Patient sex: M
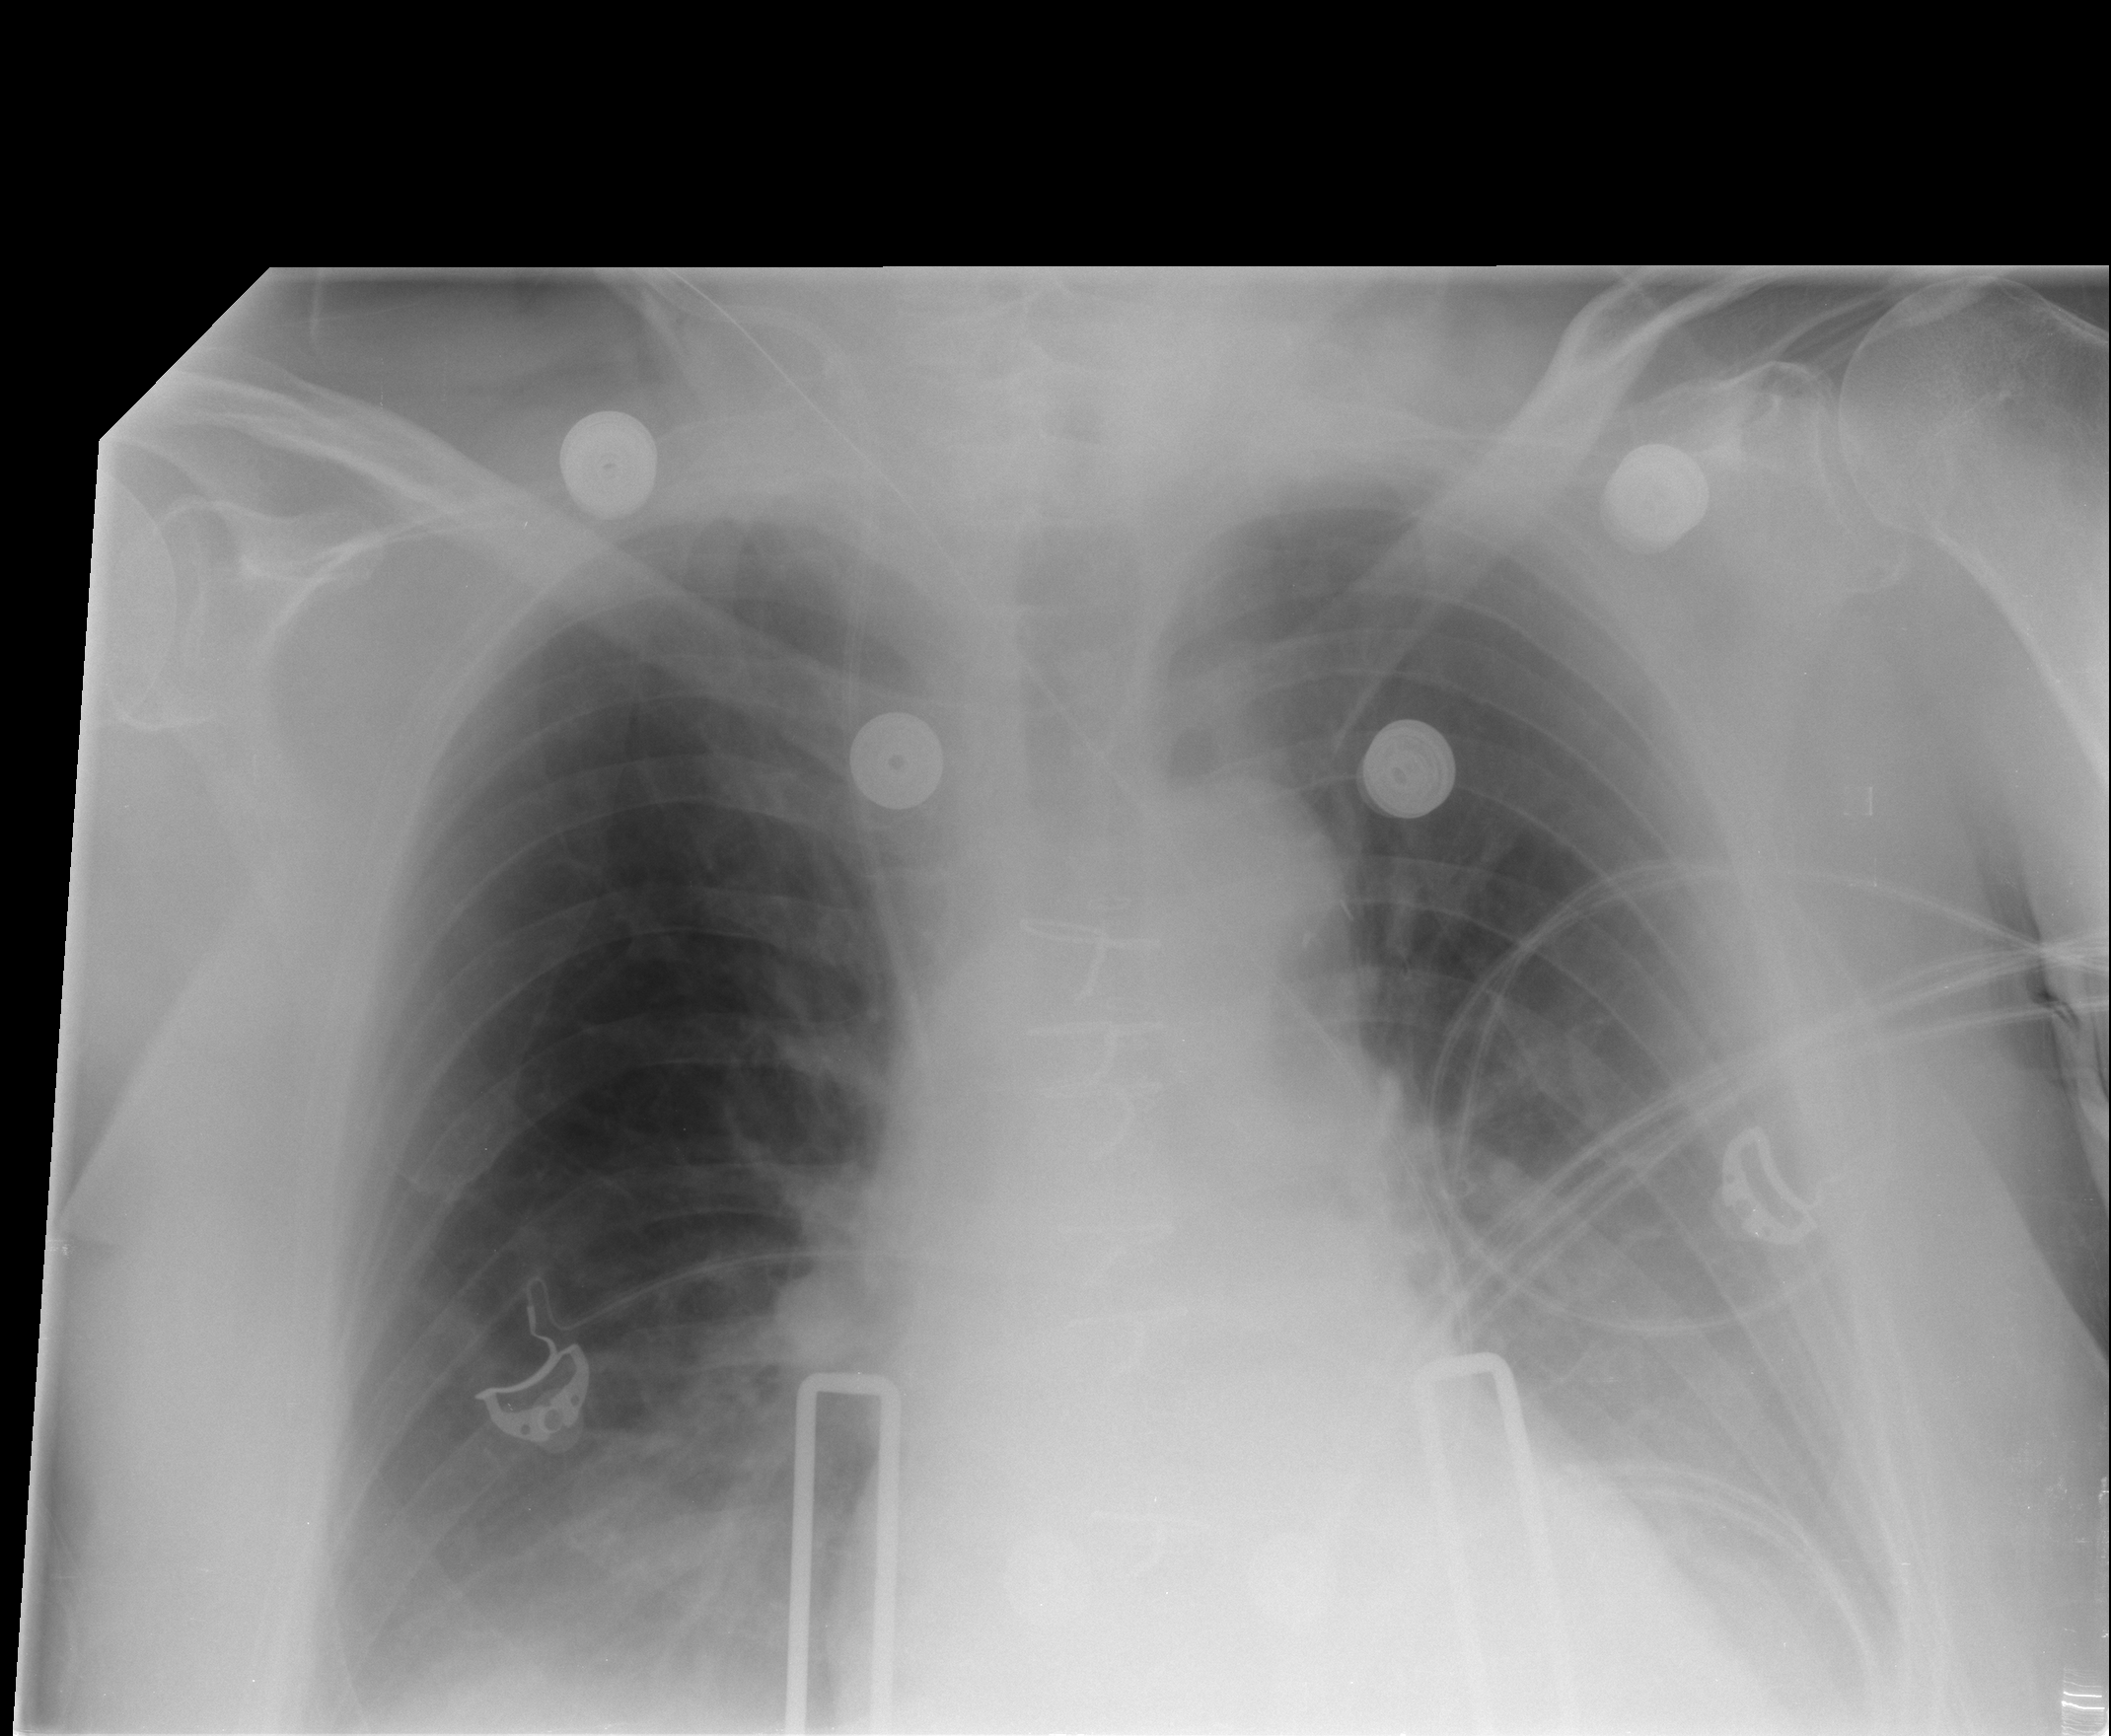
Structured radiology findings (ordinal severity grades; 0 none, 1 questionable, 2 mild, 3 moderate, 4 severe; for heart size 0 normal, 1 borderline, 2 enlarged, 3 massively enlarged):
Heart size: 2
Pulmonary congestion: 1
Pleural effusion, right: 2
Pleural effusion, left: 2
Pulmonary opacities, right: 0
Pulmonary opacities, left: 0
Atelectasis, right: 2
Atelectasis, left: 2